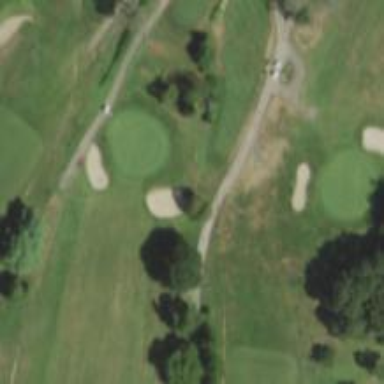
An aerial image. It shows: Golf hole.